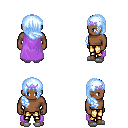
a pixel art fantasy rpg character, male body template, human, dark skin, lavender cape, gold greaves, white cyan right-swept hairstyle, purple tiara, white slippers, four views (front, back, left, right), 2x2 character sprite sheet, small pixel art, hard edges, no anti-aliasing